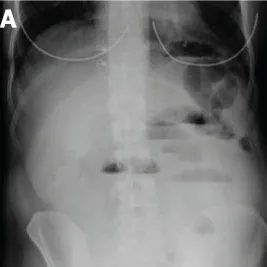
Plain abdominal radiography , air-fluid levels consistent with mechanical intestinal obstruction.
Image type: radiology (x_ray)